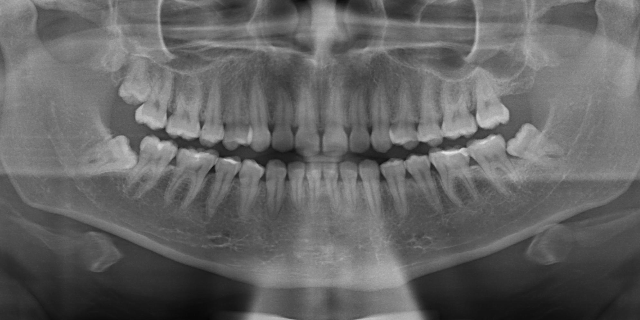
adult